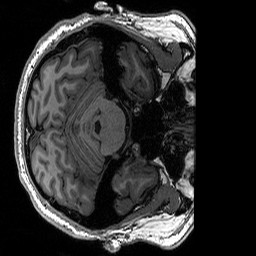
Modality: T1w
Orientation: axial
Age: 22
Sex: male
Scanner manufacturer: siemens
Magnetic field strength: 3 T
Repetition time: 2.53 s
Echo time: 0.0033 s